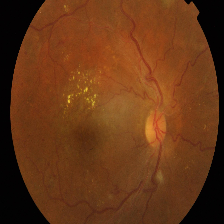
Diabetic retinopathy grade: Proliferative DR